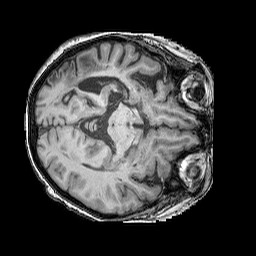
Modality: T1w
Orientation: axial
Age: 69
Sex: female
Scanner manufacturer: siemens
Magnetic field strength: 3 T
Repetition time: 2.25 s
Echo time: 0.00411 s